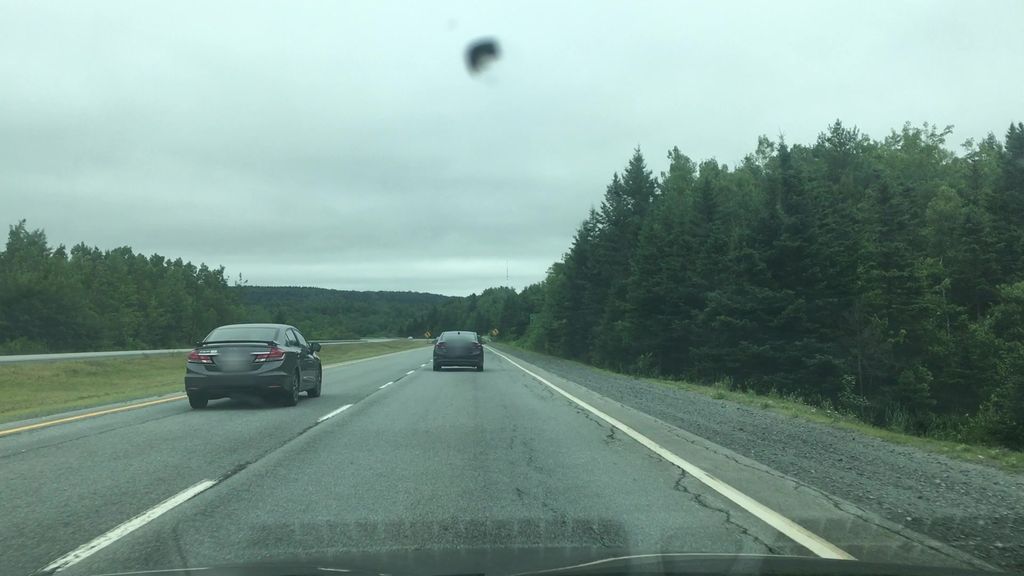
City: halifax